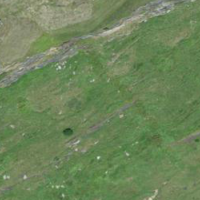
EUNIS habitat code: 26
Species observed at this site:
Buteo buteo